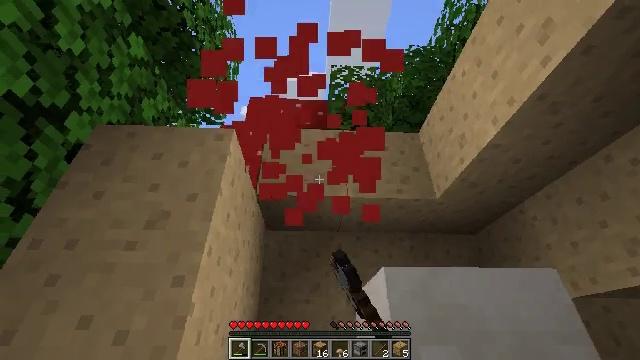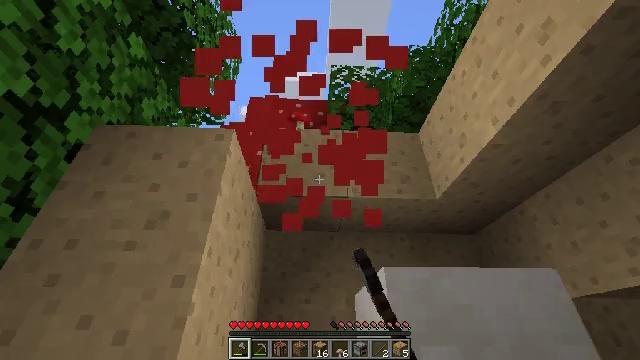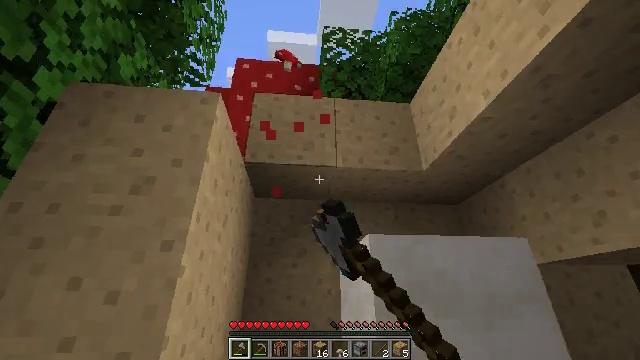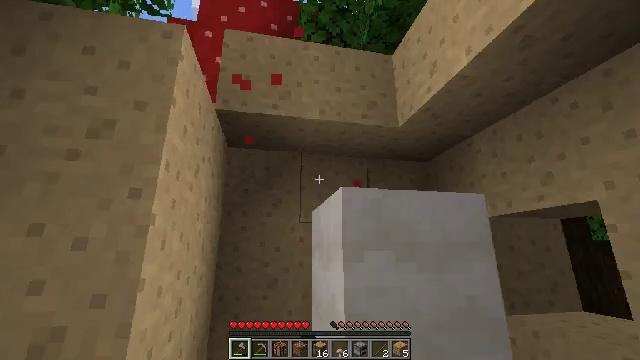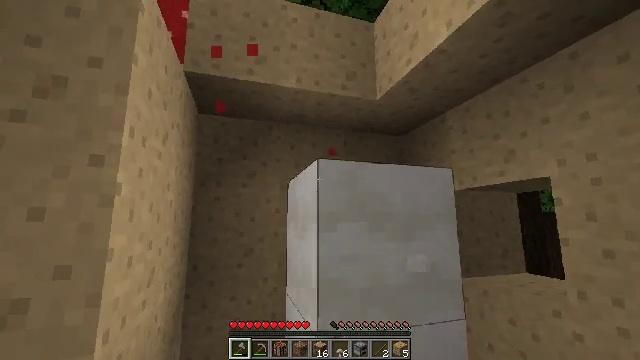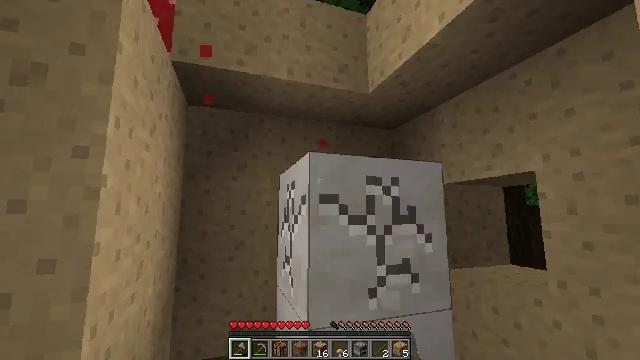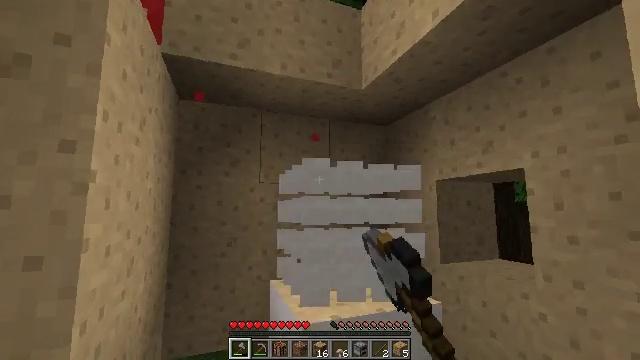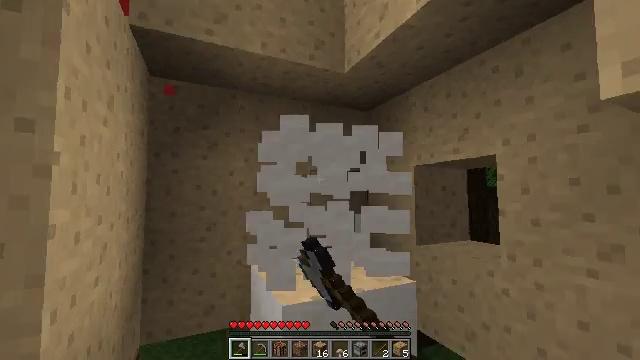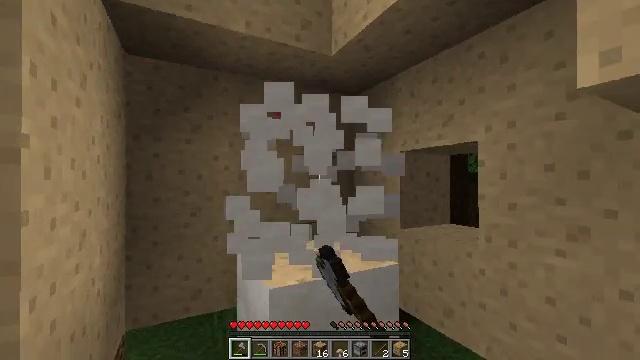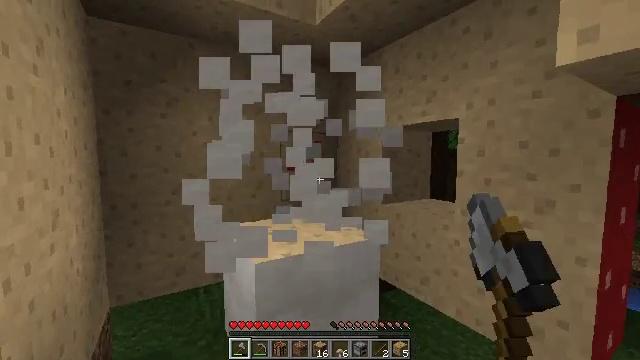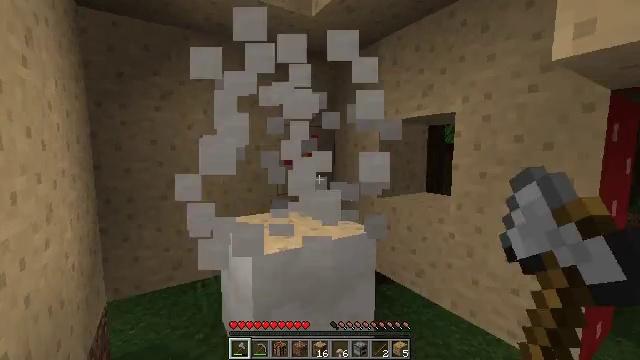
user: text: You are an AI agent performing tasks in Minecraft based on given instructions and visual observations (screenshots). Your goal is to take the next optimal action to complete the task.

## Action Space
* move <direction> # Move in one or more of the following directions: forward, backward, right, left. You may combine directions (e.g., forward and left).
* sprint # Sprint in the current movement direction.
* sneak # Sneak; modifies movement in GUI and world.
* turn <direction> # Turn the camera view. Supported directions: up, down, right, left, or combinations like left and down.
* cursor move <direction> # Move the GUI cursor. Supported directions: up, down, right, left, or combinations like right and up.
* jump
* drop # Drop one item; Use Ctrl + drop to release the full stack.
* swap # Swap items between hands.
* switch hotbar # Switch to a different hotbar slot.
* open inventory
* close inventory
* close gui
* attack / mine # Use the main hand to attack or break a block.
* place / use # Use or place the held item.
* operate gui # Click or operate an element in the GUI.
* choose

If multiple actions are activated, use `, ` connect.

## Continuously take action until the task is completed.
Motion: motion action
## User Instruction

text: Dig out the mushroom stem.
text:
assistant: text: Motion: attack / mine
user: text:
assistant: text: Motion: turn right and down, attack / mine
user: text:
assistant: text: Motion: turn right and down, attack / mine
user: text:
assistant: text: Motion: turn right and down, attack / mine
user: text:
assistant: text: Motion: turn right and down, attack / mine
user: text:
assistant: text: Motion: turn right, attack / mine
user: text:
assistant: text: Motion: turn right and down, attack / mine
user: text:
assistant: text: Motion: turn right and down, attack / mine
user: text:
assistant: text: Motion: turn right and down, attack / mine
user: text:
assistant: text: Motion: turn down, attack / mine
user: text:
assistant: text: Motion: attack / mine